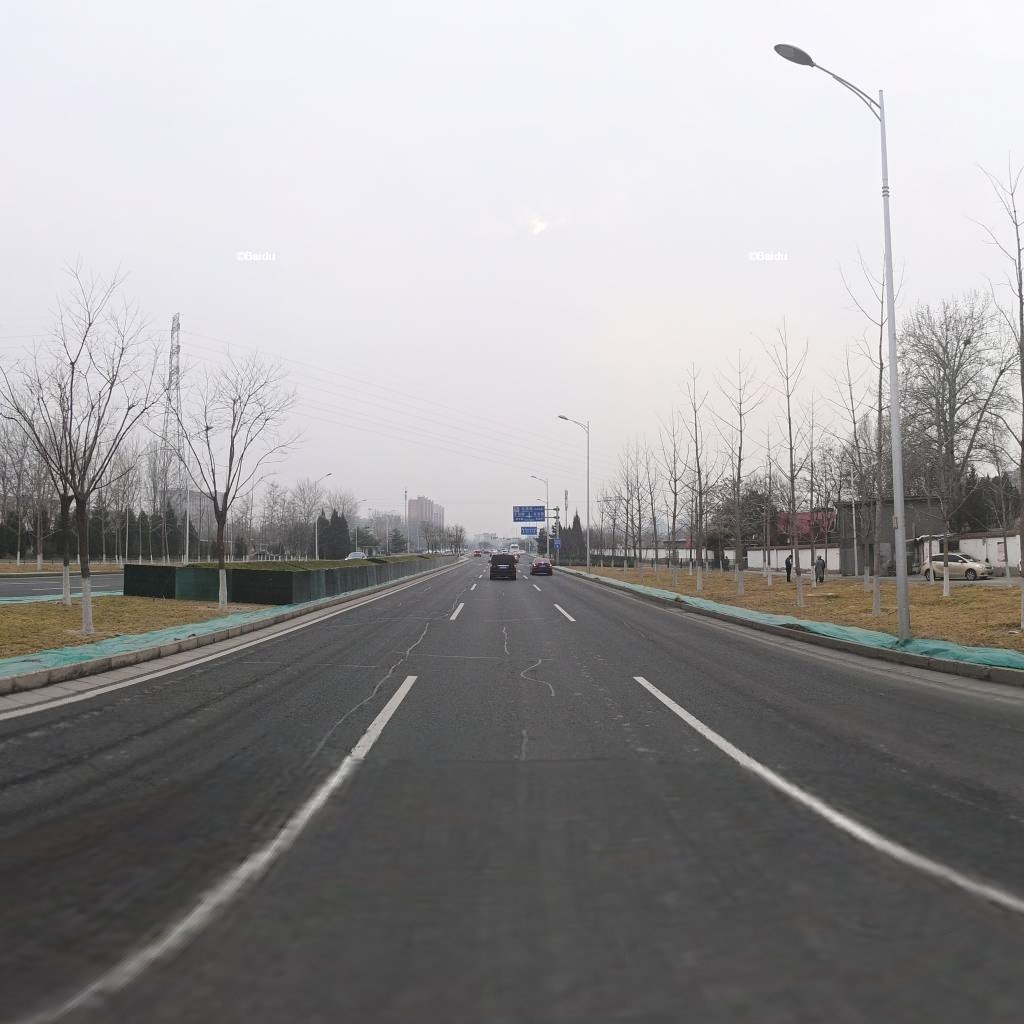
Region: Haidian
Road damage annotations: longitudinal patch, longitudinal patch, longitudinal patch, longitudinal patch, transverse patch, longitudinal patch, transverse patch, transverse crack